Field crop: maize
Growth stage: 2
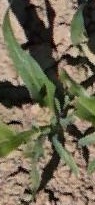
Species: maize